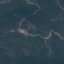
Land use / land cover: Forest